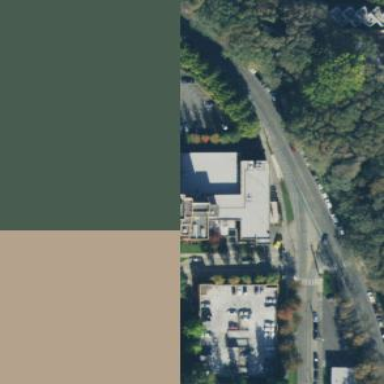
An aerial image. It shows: Landmark office building.